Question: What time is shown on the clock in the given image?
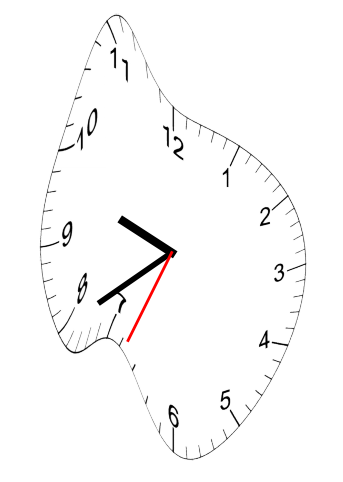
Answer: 09:39:34